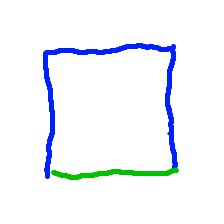
Shape: square